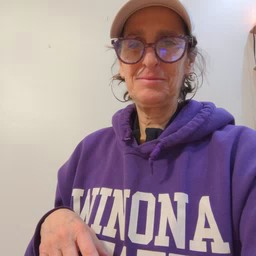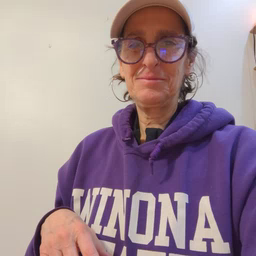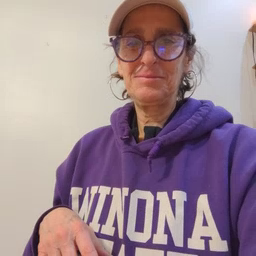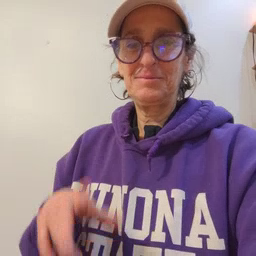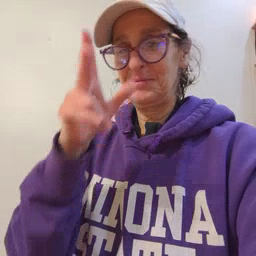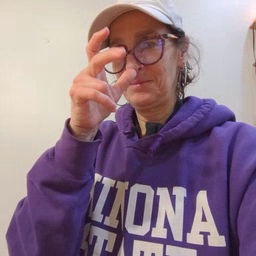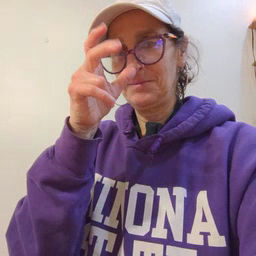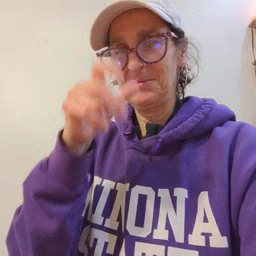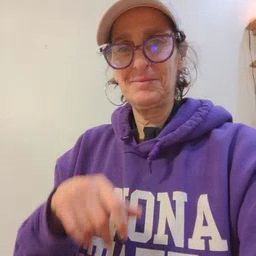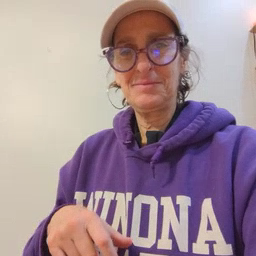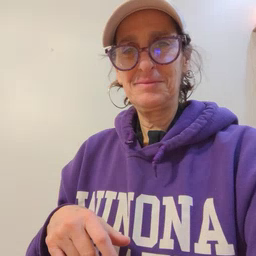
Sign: bug